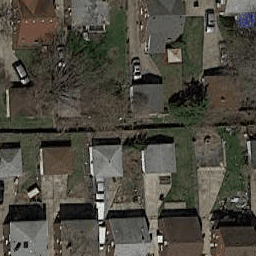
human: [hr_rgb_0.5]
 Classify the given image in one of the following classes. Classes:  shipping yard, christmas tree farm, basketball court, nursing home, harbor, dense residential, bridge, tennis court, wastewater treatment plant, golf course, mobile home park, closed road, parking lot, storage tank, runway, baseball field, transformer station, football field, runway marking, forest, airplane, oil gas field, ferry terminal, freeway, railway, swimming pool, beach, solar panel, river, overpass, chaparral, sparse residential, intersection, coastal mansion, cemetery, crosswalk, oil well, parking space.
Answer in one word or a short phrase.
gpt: dense residential